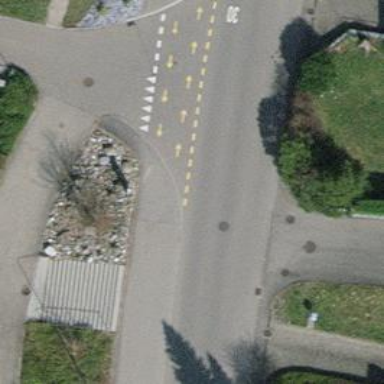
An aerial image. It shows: Kerb serving as barrier.